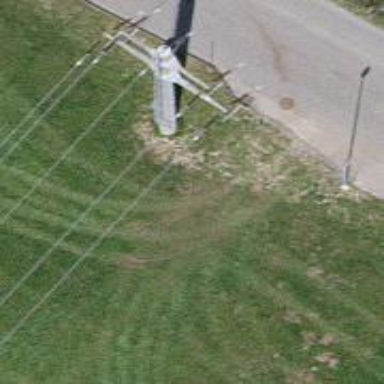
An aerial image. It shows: Power line is depicted.